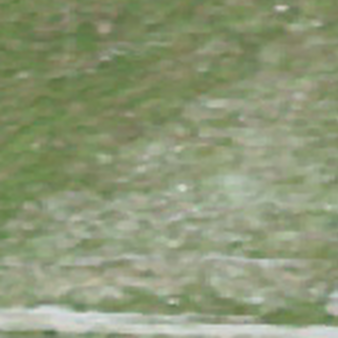
Label: other